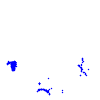
Particle: pion